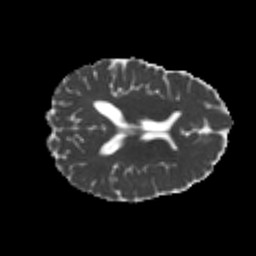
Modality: MD
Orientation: axial
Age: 22
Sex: female
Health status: healthy
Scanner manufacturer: philips
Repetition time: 7.386 s
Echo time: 0.08599 s